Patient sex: M
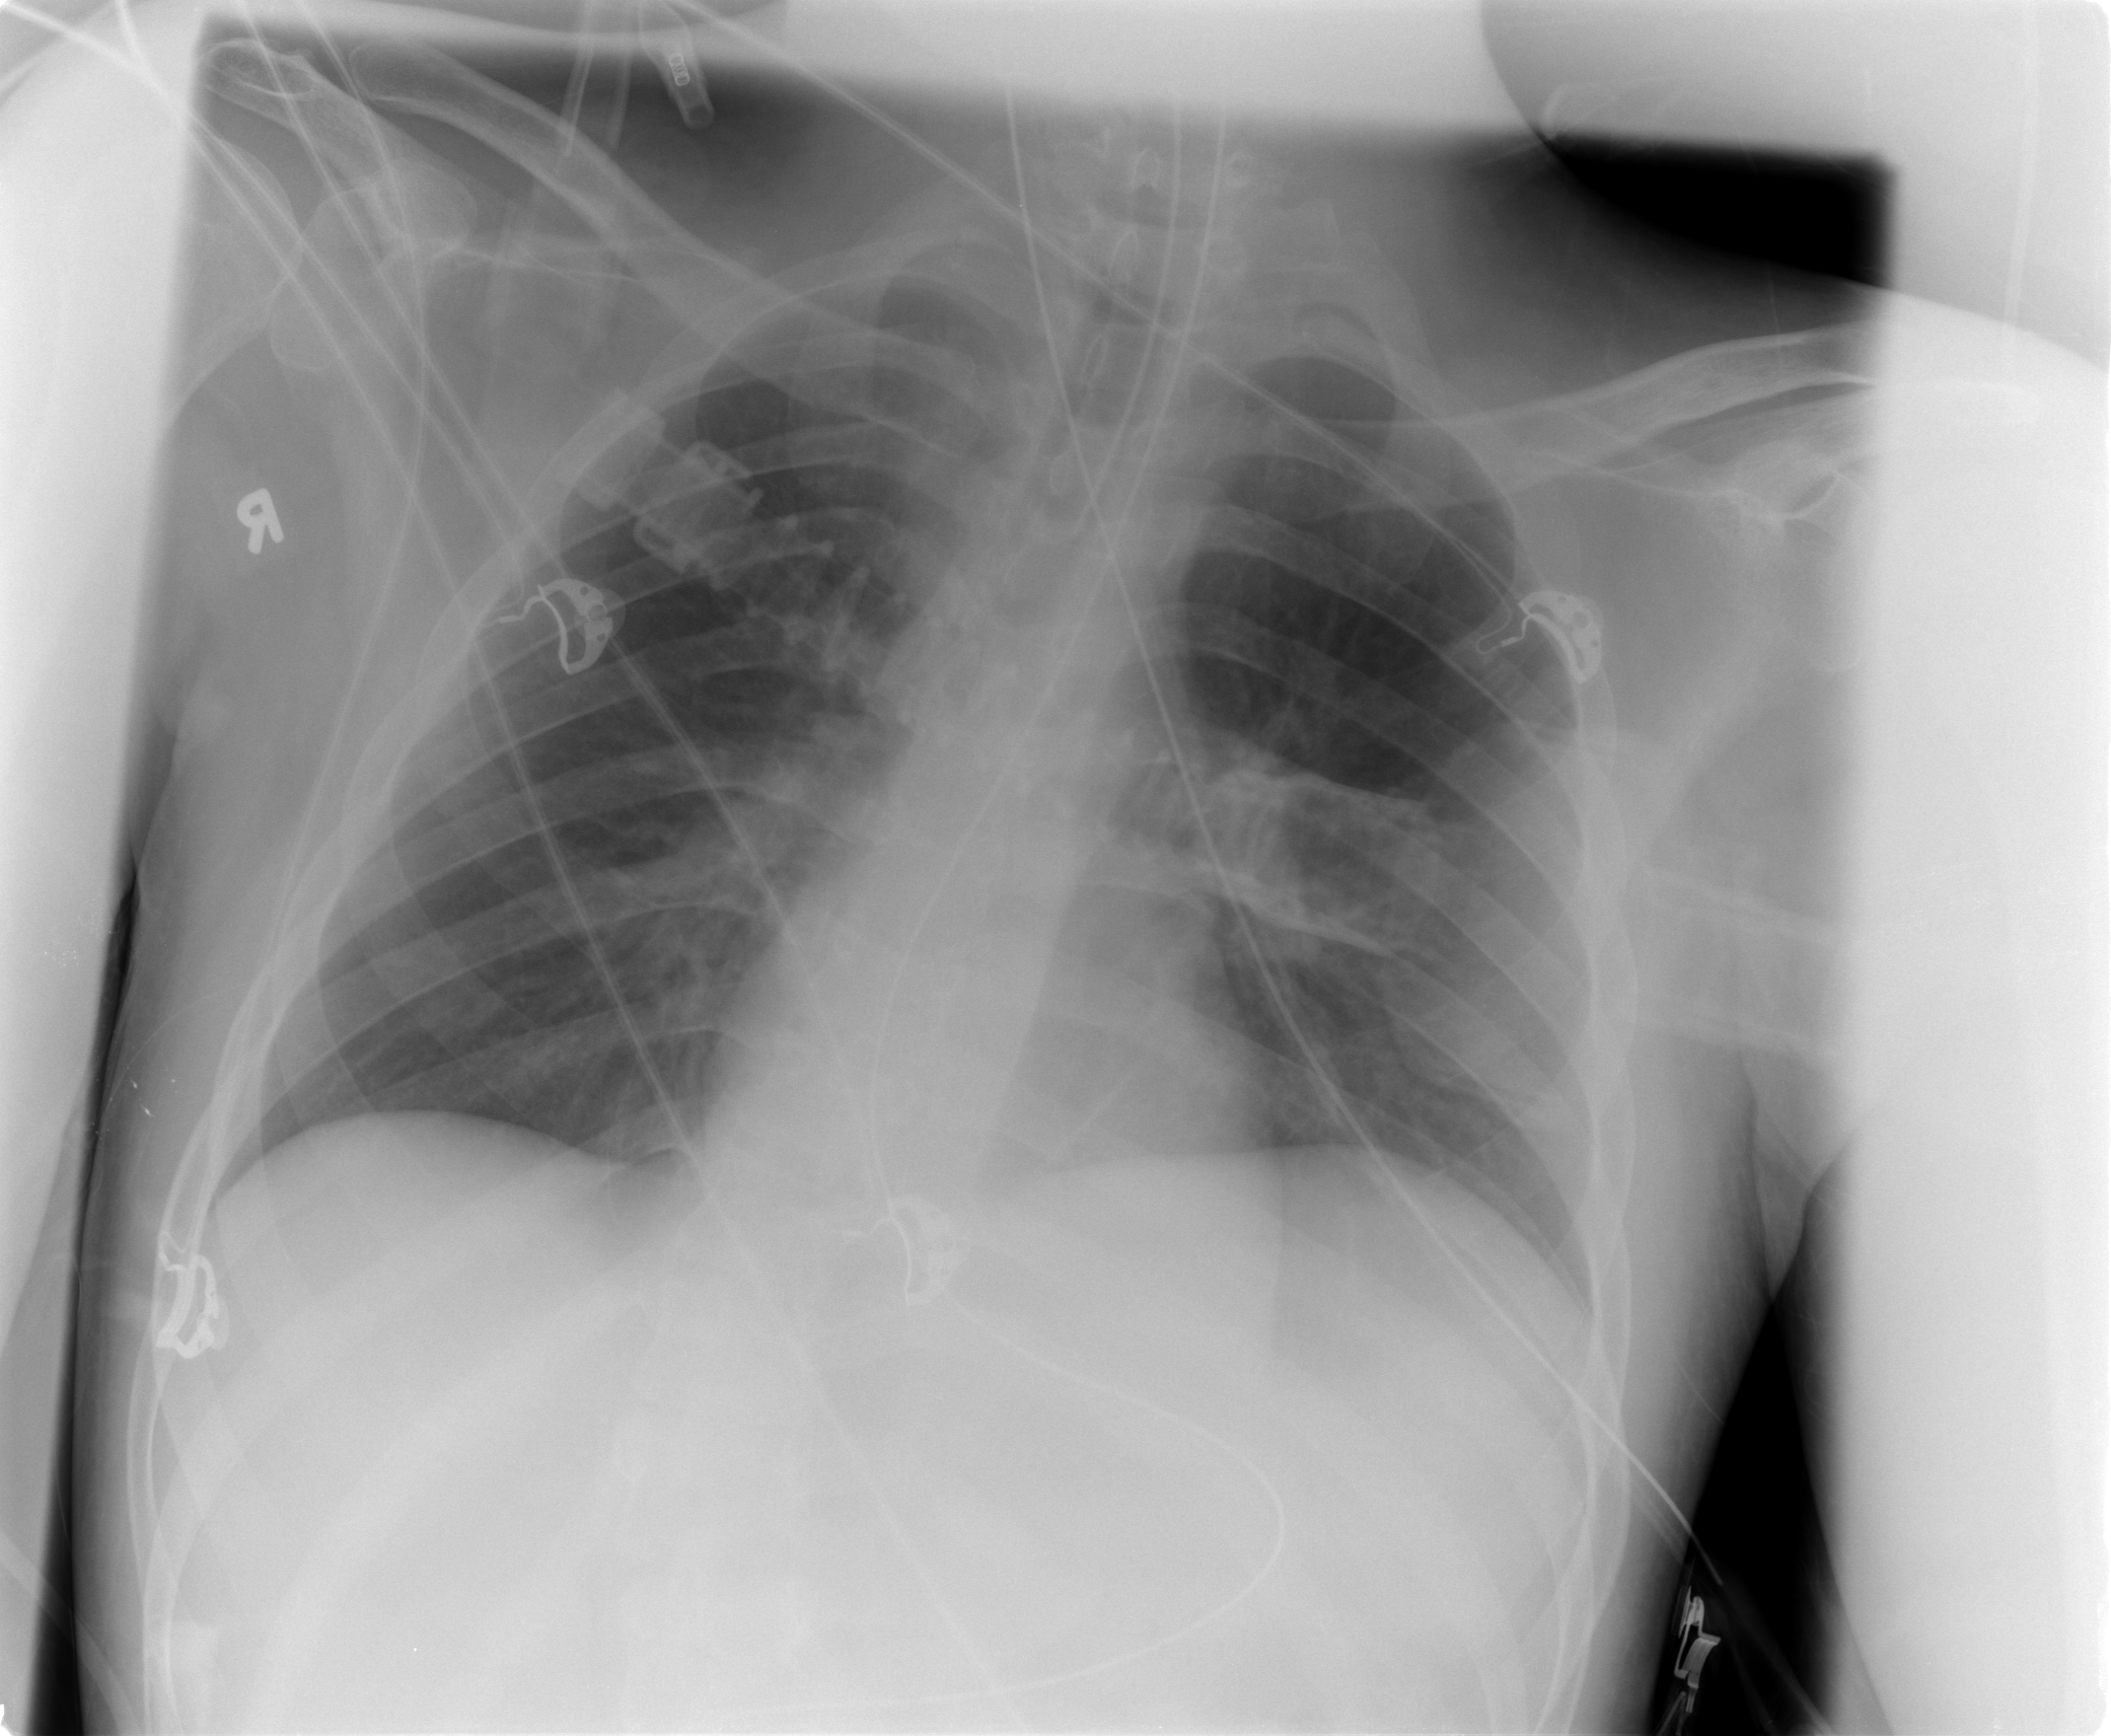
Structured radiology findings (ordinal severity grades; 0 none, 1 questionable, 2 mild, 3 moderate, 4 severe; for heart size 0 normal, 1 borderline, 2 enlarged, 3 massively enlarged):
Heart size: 0
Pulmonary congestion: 2
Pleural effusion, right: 0
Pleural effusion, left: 0
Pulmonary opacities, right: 1
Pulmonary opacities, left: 1
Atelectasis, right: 0
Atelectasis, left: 0